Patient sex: M
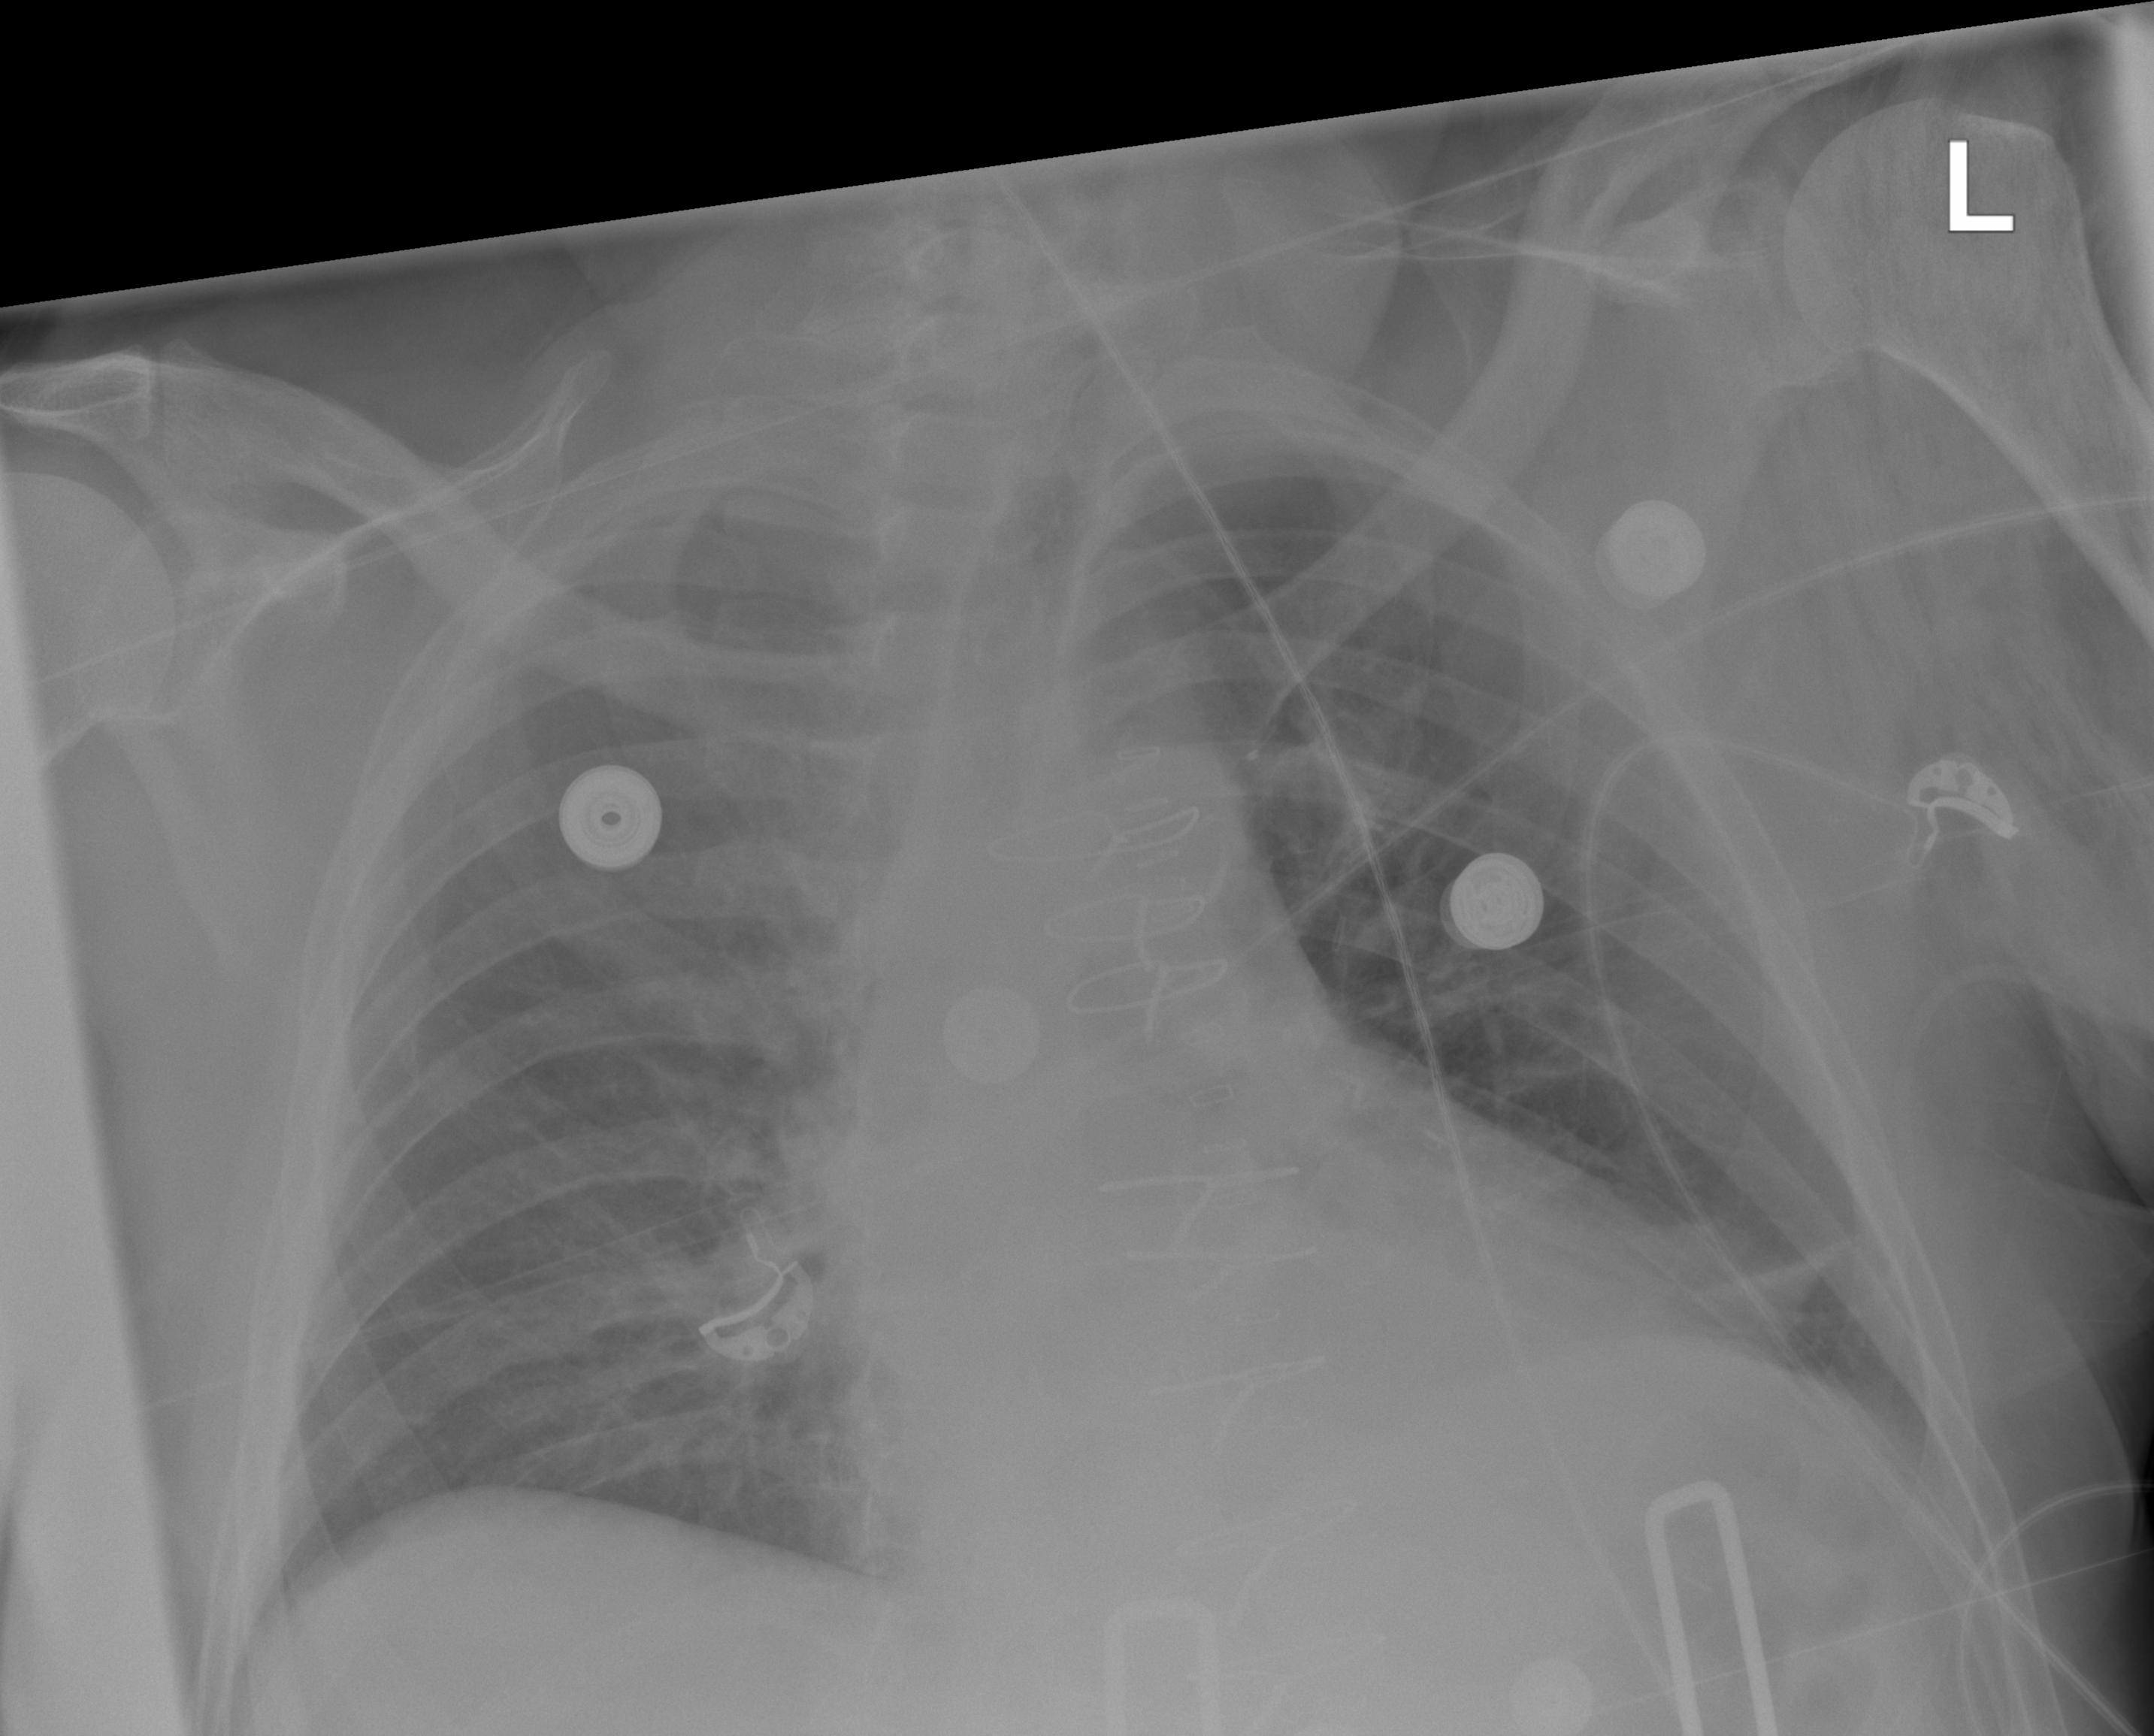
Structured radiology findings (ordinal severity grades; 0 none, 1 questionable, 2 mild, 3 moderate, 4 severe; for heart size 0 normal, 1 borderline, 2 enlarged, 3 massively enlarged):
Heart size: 0
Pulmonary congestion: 2
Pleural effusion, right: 0
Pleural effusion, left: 0
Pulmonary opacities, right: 0
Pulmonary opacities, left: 0
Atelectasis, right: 0
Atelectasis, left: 2